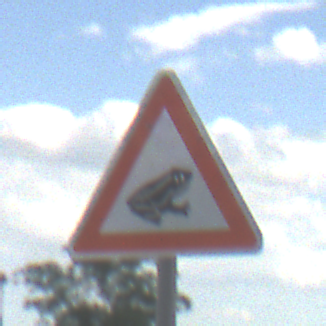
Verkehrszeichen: AmphibienwanderungLinks
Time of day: MorningAfternoon
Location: Outdoor (RoadRail)
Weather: PartlyCloudy
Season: NotSpecified
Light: Natural